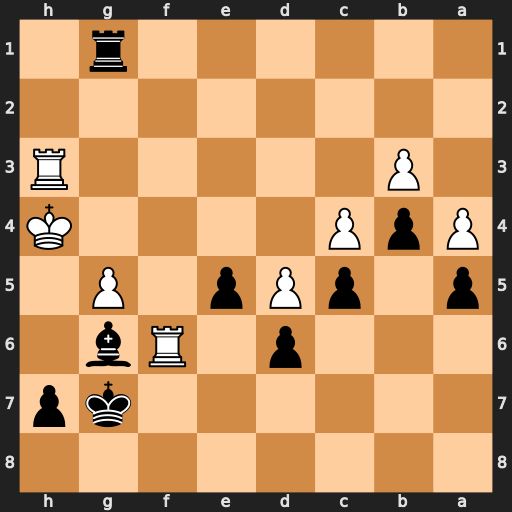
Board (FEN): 8/6kp/3p1Rb1/p1pPp1P1/PpP4K/1P5R/8/6r1
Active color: b
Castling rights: -
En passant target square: -
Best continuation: h6 Rxg6+ Kxg6